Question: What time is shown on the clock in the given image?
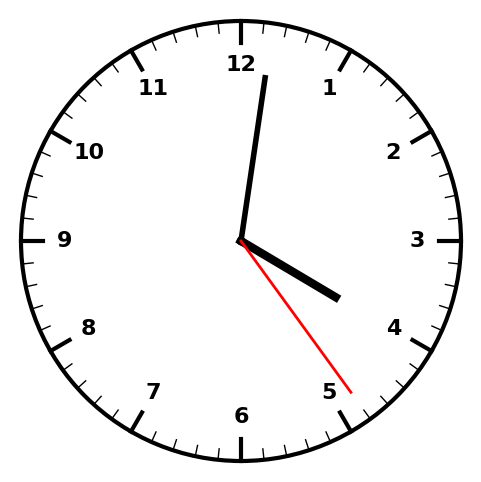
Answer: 04:01:24